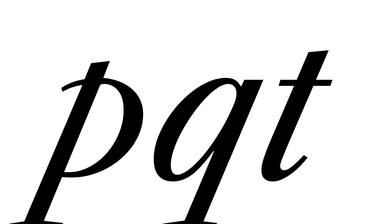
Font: LibreCaslonText-Italic_Italic